Question: With JQueryMobile, I am trying to build a popup that should look like this

I have tried all possible options but haven't been able to arrive at this UI.
'''
<div data-role="popup" id="referpage" data-overlay-theme="b" data-theme="b" data-dismissible="false">
<a href="#" data-rel="back" class="ui-btn ui-corner-all ui-shadow ui-btn-a ui-icon-delete ui-btn-icon-notext ui-btn-right">Close</a>
<div data-role="main" class="ui-content" data-theme="b">
<h2 class="ui-title">Have a code?</h2>
<p>validate the code with us right here</p>
<div class="grid_14">
<div class="grid_10">
<input type="text" data-clear-btn="true" placeholder="6 char. code" name="referralCode" id="referralCode">
</div>
<div class="grid_4">
<a class="ui-btn ui-shadow ui-corner-all ui-btn-inline ui-btn-icon-left ui-icon-check ui-btn-icon-notext">check</a>
</div>
</div>
<div class="grid_14">
<div class="grid_4">
<input type="checkbox" name="checkbox-enhanced" id="checkbox-enhanced" data-enhanced="true">
</div>
<div class="grid_10">
<p>do not show me this again</p>
</div>
</div>
<a href="#" class="ui-shadow ui-btn ui-corner-all ui-btn-inline ui-btn-icon-left ui-icon-arrow-r">Next</a>
<!-- <a id="btnReferralPageNext" class="ui-btn ui-corner-all ui-shadow ui-btn-inline ui-btn-b" data-rel="back">Next</a> -->
</div>
</div>
'''
I don't understand why the check icon next to the code input is not aligned or why the checkbox and "do not show me this again" text are not aligned.
Any thoughts here would help.
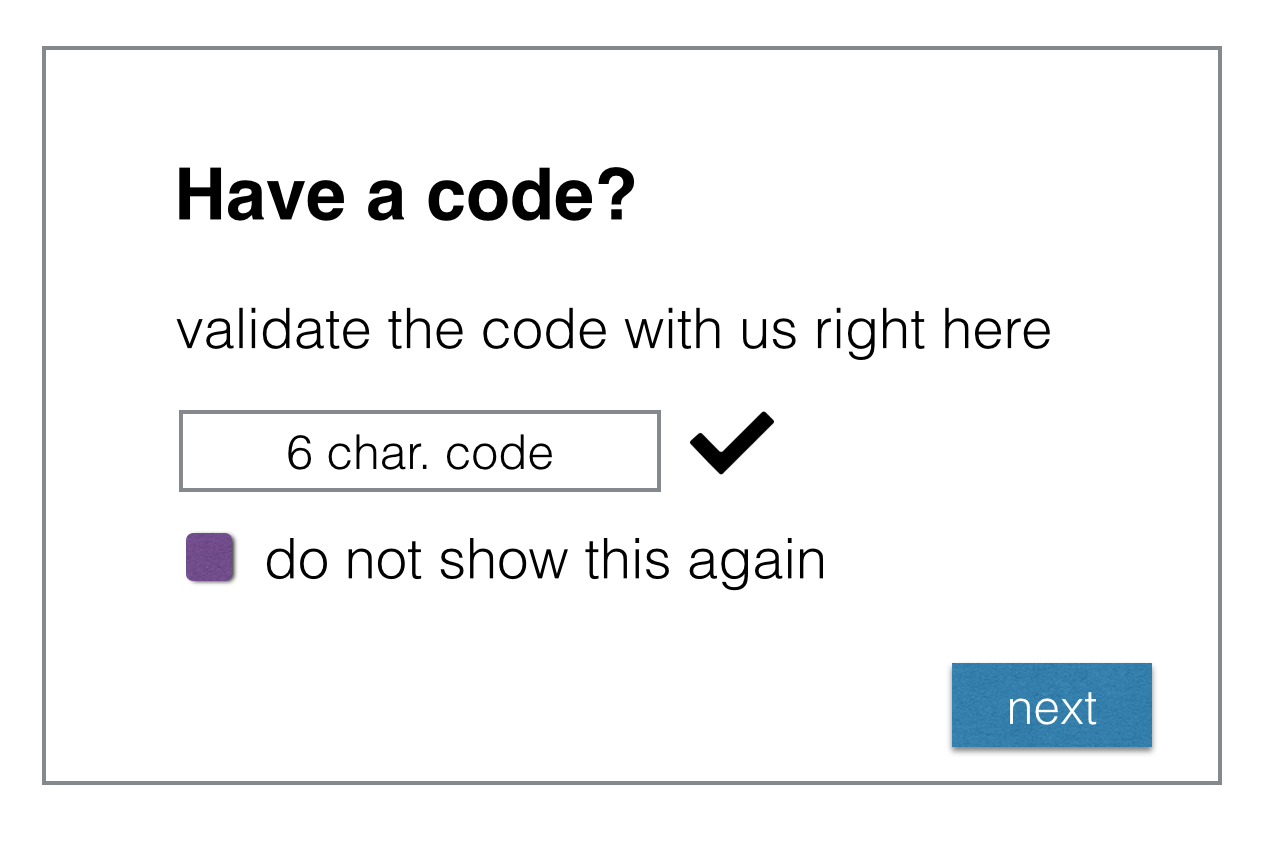
Answer: With what you have, the reason the elements are not aligned is because the 'display: block' css property is set for all elements in your popup and that causes them to take up the whole space hence like a paragraph 'p' element.
Change it to 'inline-block' and that fixes the problem.
More info here regarding the css property
<URL>
. I removed some markup divs as the are not needed.
<URL>
'''
.grid_11, .grid_12, .grid_4, .grid_10 {
display: inline-block !important;
}
.grid_11 {
width:150px;
}
.next {
left:66%;
margin-bottom:-5px
}
'''